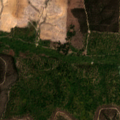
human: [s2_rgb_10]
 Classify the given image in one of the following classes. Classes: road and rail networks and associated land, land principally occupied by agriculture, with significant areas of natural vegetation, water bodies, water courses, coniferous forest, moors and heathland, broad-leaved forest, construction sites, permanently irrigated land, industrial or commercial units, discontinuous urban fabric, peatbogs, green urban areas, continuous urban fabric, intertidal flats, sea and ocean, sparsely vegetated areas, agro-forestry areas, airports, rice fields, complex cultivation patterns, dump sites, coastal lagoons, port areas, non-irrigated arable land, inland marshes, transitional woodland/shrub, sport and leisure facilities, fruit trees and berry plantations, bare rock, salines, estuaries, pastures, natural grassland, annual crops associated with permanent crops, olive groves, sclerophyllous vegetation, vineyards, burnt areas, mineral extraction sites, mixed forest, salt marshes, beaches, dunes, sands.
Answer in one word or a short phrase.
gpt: agro-forestry areas, broad-leaved forest, transitional woodland/shrub